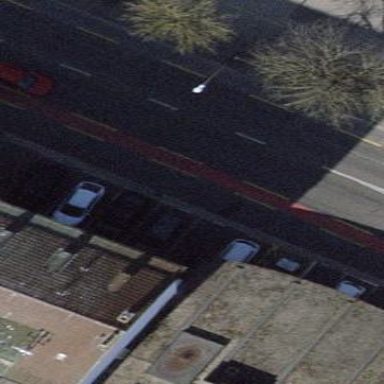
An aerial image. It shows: Parking available on the street side.